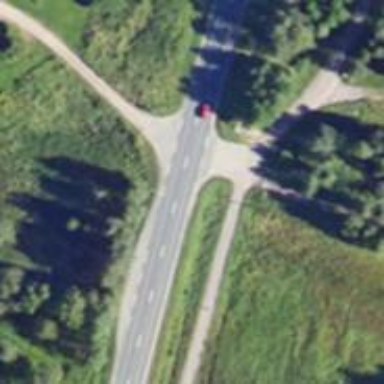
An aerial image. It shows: Cycleway.